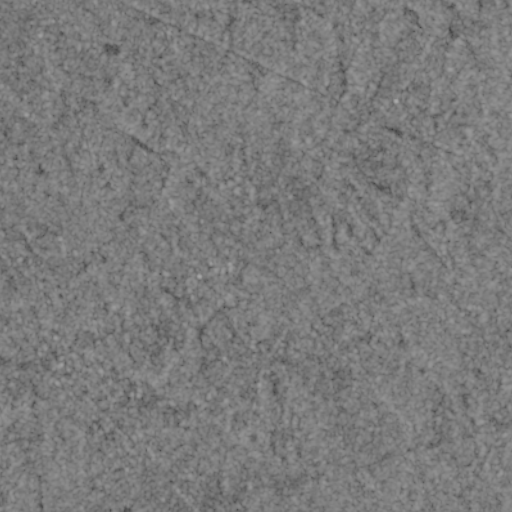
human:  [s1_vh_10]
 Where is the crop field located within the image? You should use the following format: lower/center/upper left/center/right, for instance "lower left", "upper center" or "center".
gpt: The crop field is located in the upper right of the image.
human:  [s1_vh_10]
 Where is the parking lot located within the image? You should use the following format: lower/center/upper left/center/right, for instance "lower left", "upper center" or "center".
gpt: The parking lot is located in the lower left of the image.
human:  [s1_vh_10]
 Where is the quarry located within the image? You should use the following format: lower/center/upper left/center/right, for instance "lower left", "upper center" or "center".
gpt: There is no quarry in the image.

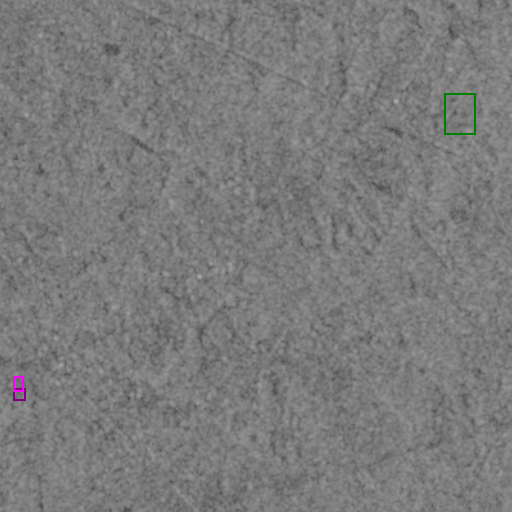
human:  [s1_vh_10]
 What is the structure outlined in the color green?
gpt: The structure outlined in green is a crop field.
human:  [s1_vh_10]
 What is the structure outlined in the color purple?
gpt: The structure outlined in purple is a park.
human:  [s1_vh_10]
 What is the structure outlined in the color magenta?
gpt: The structure outlined in magenta is a parking lot.
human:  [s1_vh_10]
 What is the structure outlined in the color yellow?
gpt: There is no yellow outline.